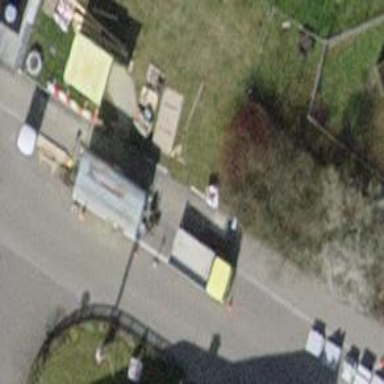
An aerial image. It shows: Street cabinet.